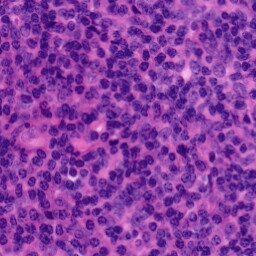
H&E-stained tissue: Tonsil